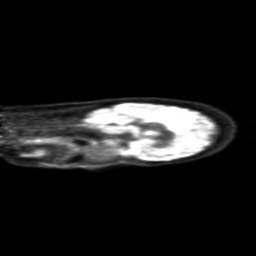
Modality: PET
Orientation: sagittal
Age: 37
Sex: male
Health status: ill